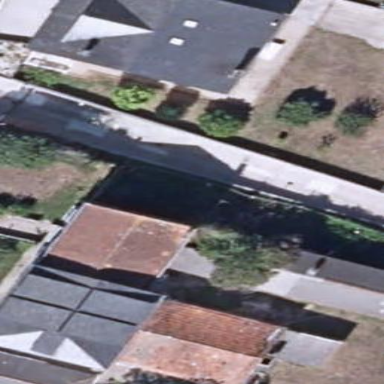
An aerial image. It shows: Simple house.